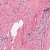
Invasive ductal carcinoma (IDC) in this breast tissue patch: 1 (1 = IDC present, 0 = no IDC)